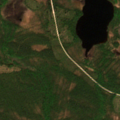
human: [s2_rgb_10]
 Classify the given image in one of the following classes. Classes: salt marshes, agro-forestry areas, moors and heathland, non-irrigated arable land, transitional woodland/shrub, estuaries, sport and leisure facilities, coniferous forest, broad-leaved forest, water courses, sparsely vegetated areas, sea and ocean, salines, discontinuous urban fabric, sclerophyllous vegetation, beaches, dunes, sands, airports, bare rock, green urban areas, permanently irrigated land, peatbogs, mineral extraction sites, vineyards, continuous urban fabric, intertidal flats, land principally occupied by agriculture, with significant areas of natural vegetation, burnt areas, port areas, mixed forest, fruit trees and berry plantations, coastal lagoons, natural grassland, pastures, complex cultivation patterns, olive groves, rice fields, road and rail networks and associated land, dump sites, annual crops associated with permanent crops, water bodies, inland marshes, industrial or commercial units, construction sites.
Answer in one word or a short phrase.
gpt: coniferous forest, transitional woodland/shrub